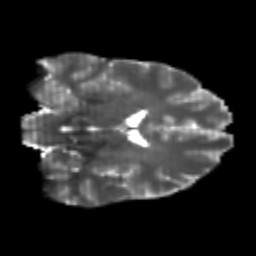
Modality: T2w
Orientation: coronal
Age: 25
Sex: male
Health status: healthy
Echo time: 0.074 s